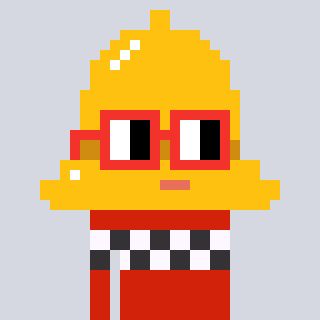
a pixel art character with square red glasses, a bell-shaped head and a red-colored body on a cool background